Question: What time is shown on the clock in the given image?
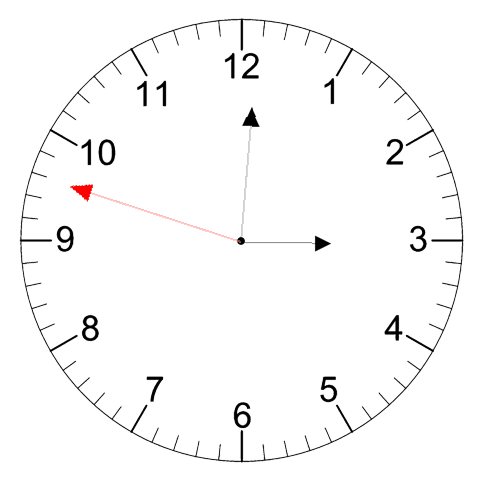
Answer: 03:00:48